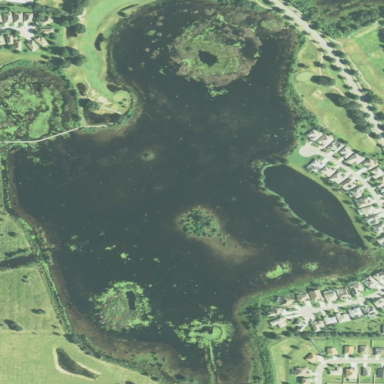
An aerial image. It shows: Pond with natural water.